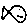
Label: fish